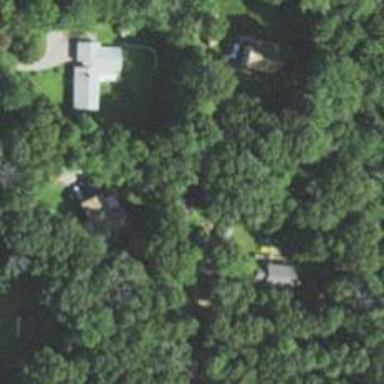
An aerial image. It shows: Residential driveway serving as service road.